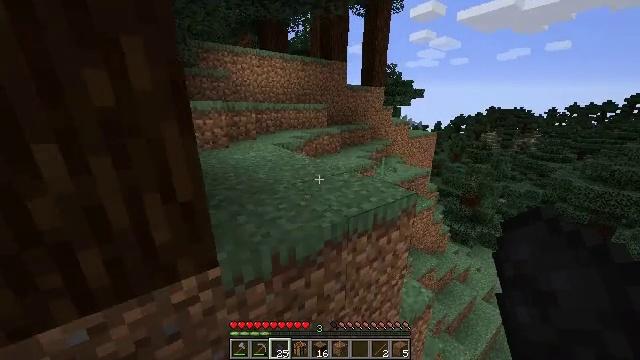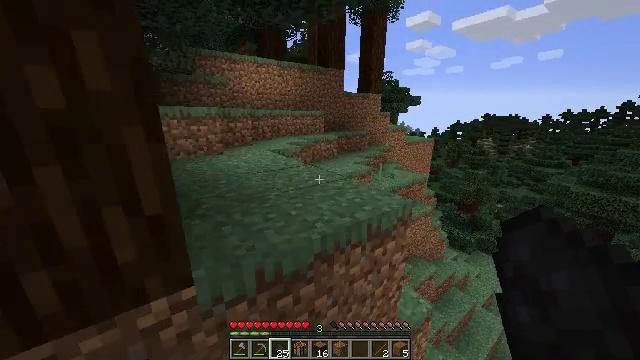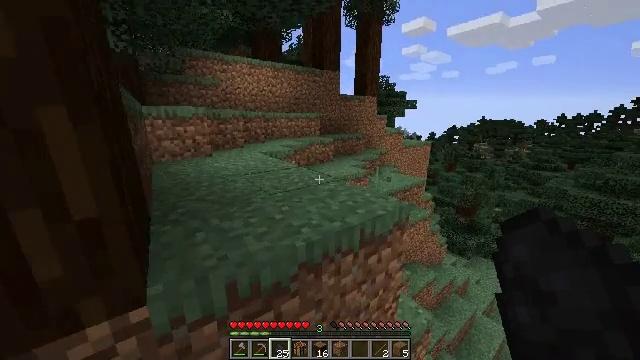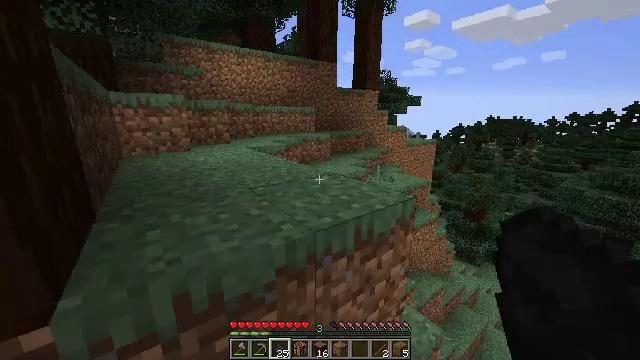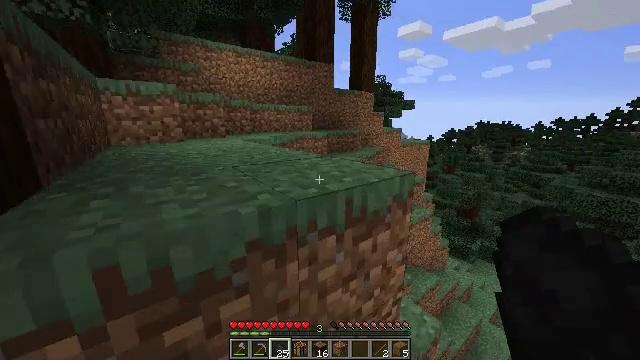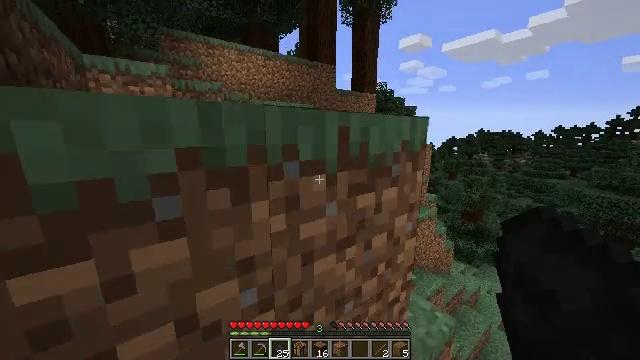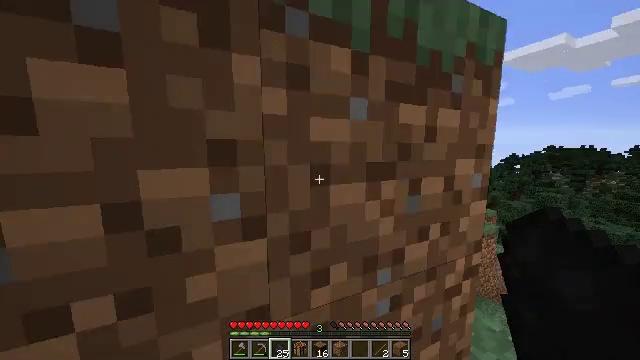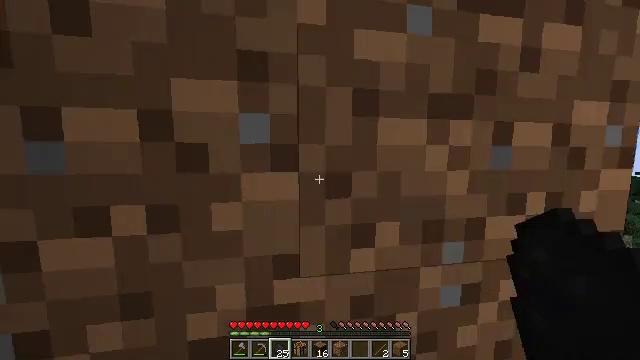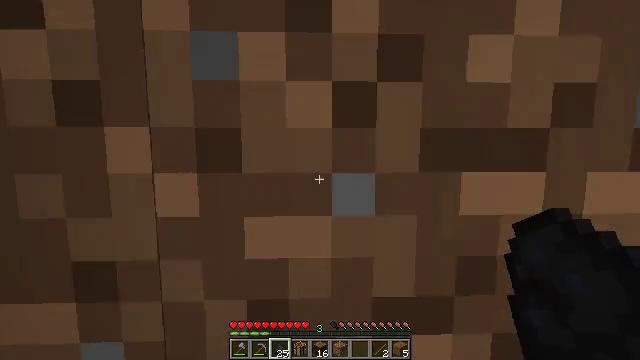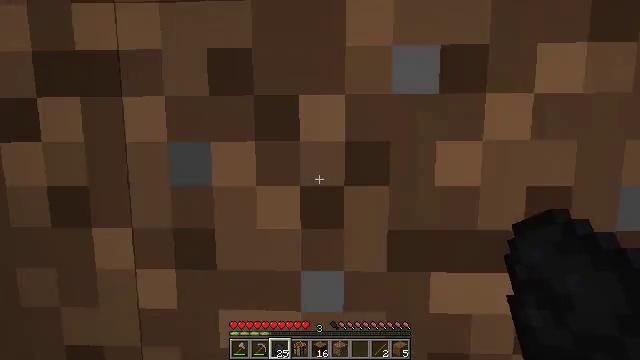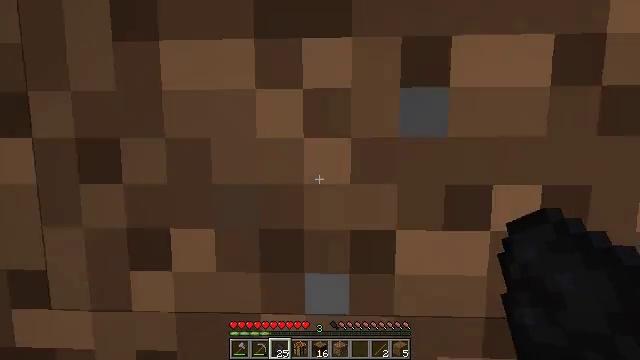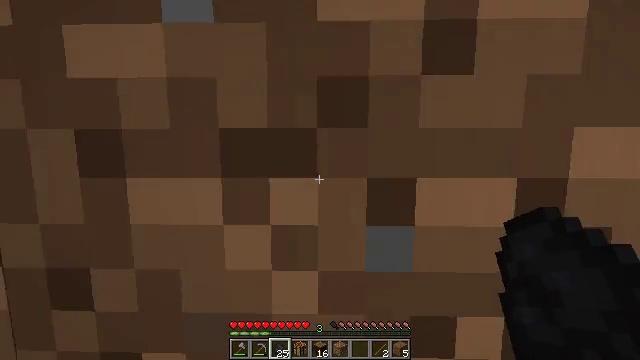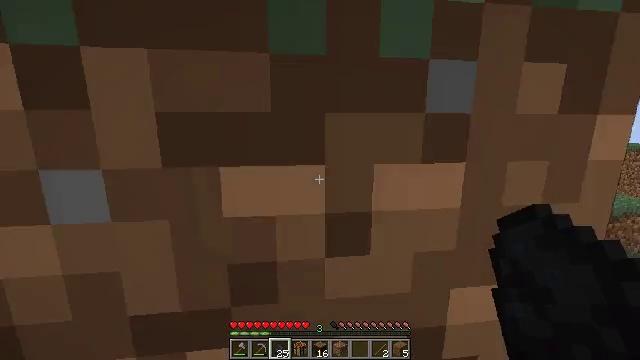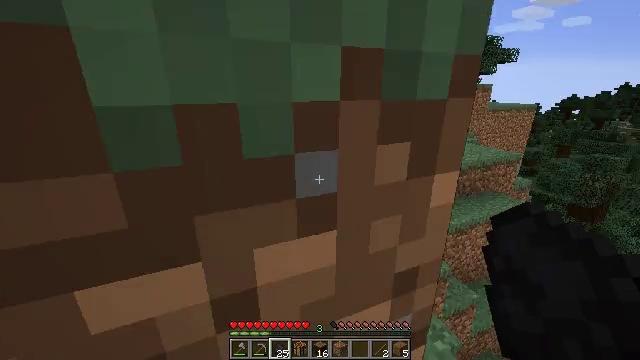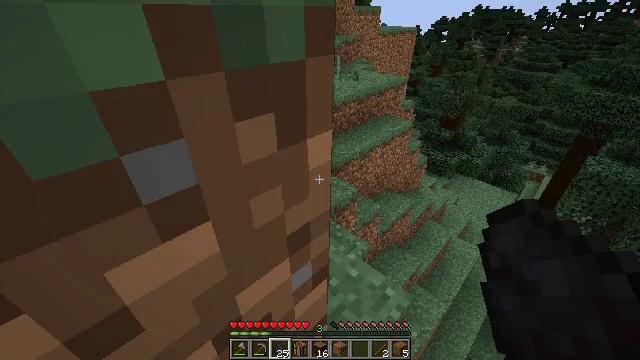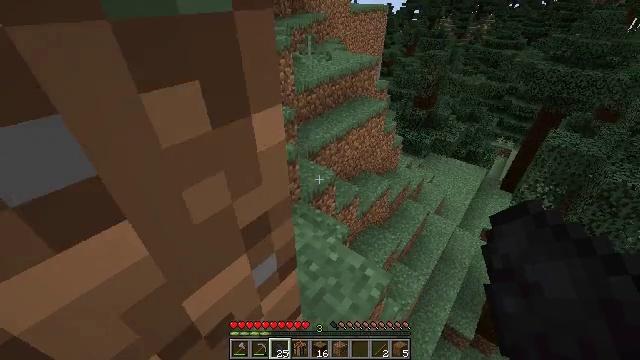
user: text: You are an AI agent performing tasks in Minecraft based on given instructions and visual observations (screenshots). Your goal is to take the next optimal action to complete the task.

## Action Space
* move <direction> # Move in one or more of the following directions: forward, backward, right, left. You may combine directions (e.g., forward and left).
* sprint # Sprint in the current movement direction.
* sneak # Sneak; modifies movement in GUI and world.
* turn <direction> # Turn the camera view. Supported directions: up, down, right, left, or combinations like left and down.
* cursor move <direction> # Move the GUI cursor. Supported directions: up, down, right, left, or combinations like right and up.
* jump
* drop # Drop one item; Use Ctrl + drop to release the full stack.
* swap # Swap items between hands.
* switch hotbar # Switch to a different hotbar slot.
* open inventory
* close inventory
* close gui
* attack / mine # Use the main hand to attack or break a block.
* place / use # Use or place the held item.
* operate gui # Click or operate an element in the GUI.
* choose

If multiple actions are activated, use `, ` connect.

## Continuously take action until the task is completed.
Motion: motion action
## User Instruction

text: Mine the red bed from the ground.
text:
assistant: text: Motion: move forward, sprint, turn up
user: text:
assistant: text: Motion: move forward, sprint, turn up
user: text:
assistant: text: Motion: move forward, sprint, jump
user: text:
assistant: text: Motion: move forward, sprint, jump
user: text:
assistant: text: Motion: move forward, sprint, turn up, jump
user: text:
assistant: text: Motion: move forward, sprint, turn left and up, jump
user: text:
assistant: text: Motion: move forward, sprint, turn left and up, jump
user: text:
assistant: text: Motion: move forward, sprint, turn left, jump
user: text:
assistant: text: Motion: move forward, sprint, turn left, jump
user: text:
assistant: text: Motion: move forward, sprint, jump
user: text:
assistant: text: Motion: move forward, sprint, turn down, jump
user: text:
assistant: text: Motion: move forward, sprint, turn right and down, jump
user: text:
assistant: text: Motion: move forward, sprint, turn right and down
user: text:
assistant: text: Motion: move forward, sprint, turn right and down
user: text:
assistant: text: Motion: move forward, sprint, turn right and down
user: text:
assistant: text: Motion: move forward, sprint
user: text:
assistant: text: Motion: move forward, sprint
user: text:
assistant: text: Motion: move forward, sprint
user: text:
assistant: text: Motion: move forward, sprint
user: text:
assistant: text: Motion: move forward, sprint, turn left and up, jump
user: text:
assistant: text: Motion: move forward, sprint, turn left and up, jump
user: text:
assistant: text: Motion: move forward, sprint, turn left and up, jump
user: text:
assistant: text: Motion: move forward, sprint, turn left and up, jump
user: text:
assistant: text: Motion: move forward, sprint, turn left and up, jump
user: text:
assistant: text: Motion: move forward, sprint, turn left, jump
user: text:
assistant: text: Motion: move forward, sprint, turn left, jump
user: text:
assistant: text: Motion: move forward, sprint, turn left and up, jump
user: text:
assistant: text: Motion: move forward, sprint, jump
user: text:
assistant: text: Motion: move forward, sprint, jump
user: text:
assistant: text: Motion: move forward, sprint, turn right and down, jump